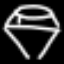
Label: diamond